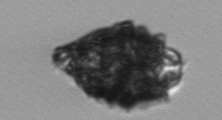
Label: Tintinnopsis